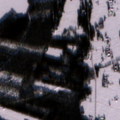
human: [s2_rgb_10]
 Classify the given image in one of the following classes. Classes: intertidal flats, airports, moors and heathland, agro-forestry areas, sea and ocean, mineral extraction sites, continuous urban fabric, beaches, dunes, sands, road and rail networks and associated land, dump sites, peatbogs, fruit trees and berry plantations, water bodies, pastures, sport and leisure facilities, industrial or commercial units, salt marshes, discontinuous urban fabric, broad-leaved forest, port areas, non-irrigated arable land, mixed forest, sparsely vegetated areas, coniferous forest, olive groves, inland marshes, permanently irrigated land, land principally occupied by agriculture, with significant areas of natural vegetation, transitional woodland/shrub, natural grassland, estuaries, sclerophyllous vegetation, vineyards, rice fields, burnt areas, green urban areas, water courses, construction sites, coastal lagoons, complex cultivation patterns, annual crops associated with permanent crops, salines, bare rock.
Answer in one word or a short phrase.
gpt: non-irrigated arable land, land principally occupied by agriculture, with significant areas of natural vegetation, coniferous forest